You are looking at the unprocessed time series of a bearing vibration snapshot. What is the most likely bearing condition (normal, inner_race, outer_race, ball)?
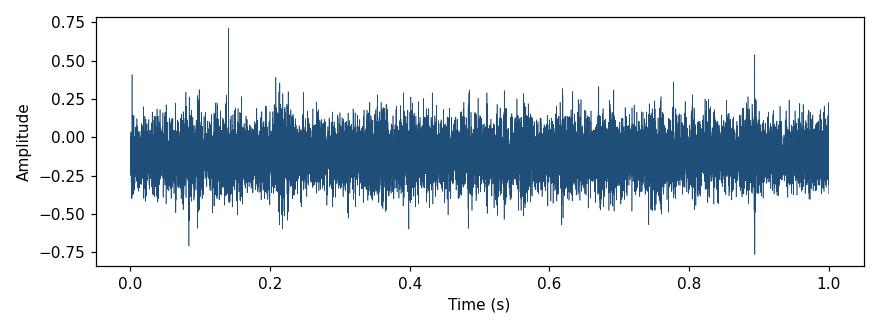
Answer: normal